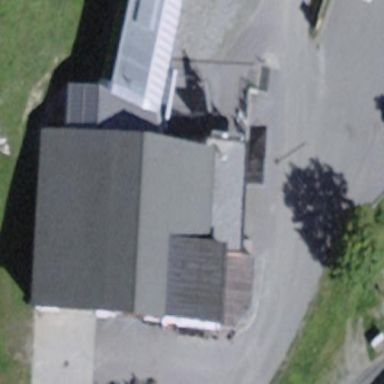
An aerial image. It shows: Building with gabled roof oriented across.